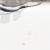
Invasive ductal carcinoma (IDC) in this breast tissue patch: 0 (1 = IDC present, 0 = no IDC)